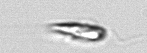
Label: Euglena